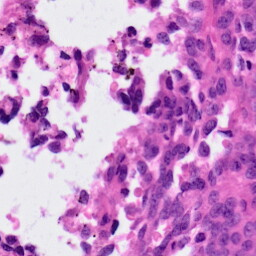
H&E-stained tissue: Ovarian